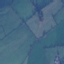
Label: Pasture